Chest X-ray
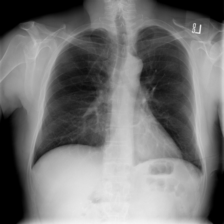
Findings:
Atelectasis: negative
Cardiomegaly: negative
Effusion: negative
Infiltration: negative
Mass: negative
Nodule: negative
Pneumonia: negative
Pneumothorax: negative
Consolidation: negative
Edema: negative
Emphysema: negative
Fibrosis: negative
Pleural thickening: negative
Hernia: negative